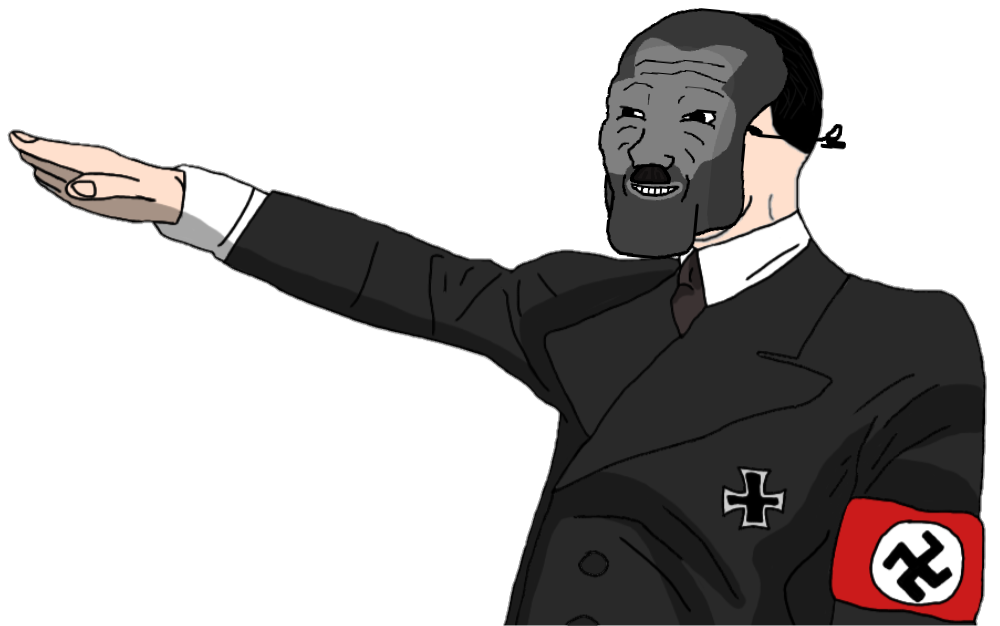
Label: 5_Grey_Chad